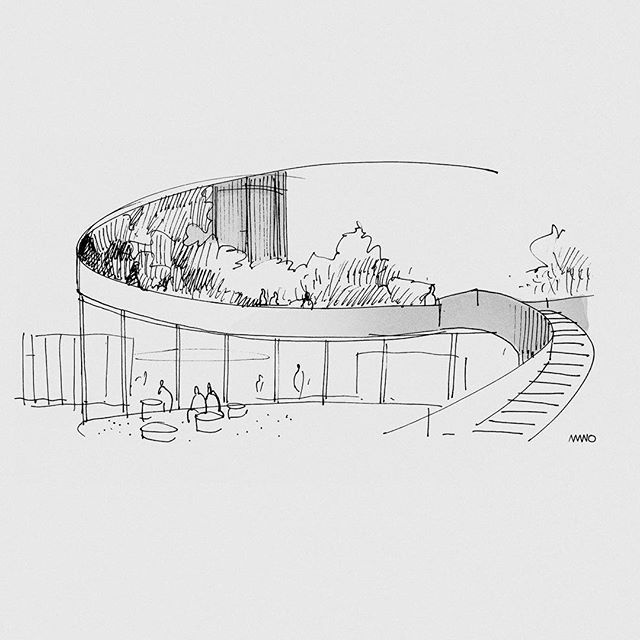
Label: patio, terrace